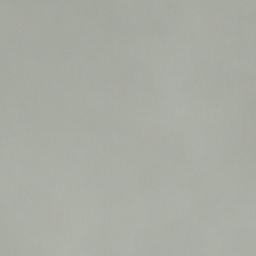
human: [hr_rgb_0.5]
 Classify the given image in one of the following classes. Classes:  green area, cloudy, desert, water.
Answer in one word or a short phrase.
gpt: cloudy